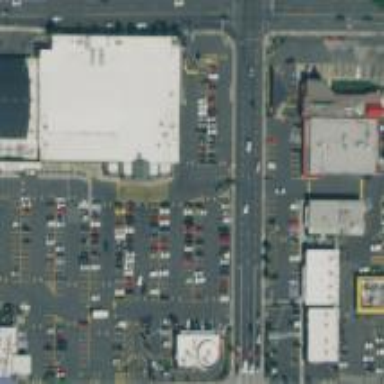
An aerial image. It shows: Supermarket.